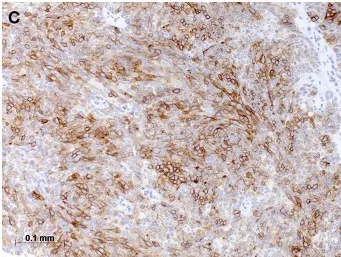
Immunostaining for CD117.
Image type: pathology (immunostaining)